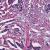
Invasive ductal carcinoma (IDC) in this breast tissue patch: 1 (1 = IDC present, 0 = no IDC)